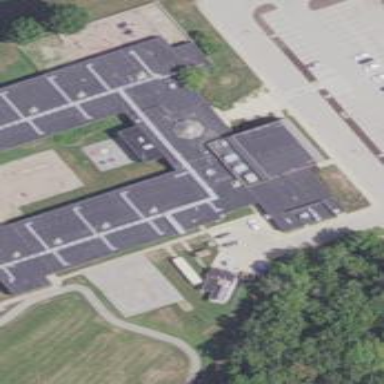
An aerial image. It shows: School.